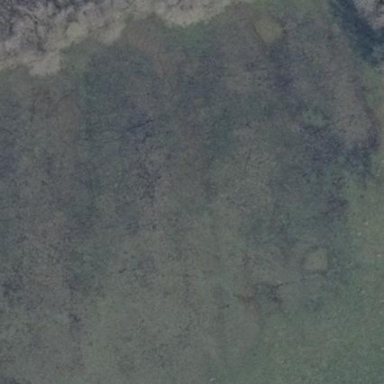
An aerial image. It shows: Wetland area characterized by wet meadow.